Field crop: maize
Growth stage: 2
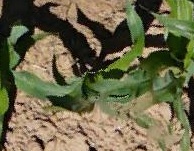
Species: maize